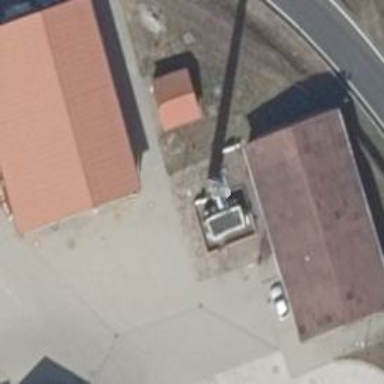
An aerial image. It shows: Communication tower.